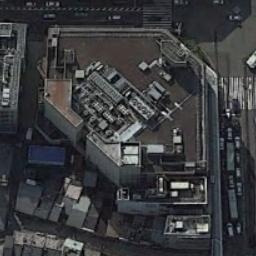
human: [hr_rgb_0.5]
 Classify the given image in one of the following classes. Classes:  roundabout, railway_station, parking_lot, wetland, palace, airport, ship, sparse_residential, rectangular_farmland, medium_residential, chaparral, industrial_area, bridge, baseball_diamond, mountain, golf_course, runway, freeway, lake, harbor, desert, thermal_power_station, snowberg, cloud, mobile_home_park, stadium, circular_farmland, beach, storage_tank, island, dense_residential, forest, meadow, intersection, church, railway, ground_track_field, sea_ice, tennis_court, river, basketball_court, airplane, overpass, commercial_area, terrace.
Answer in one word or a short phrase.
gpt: commercial_area